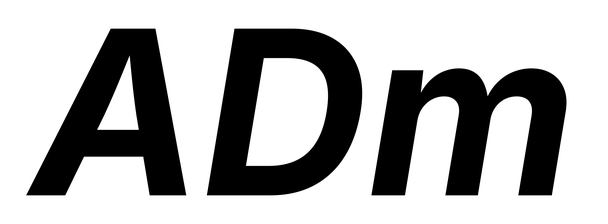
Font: Inter-Italic_Bold_Italic